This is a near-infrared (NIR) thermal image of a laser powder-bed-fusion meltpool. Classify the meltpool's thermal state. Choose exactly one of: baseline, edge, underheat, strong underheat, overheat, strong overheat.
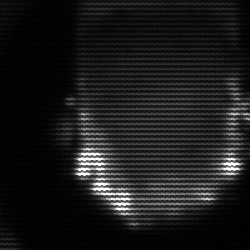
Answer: baseline